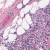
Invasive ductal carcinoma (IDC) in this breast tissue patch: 1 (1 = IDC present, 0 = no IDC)